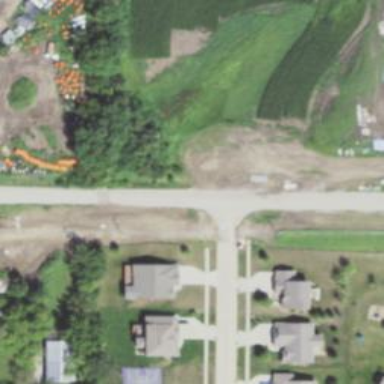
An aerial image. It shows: Residential road.